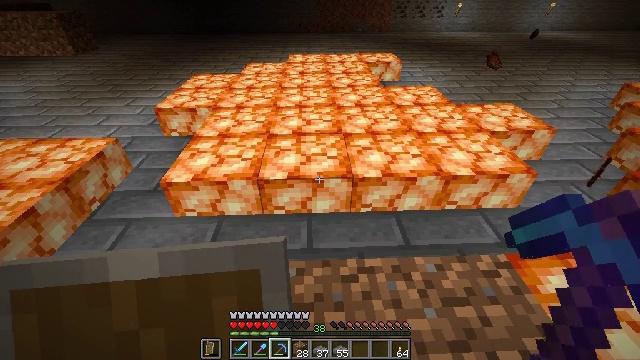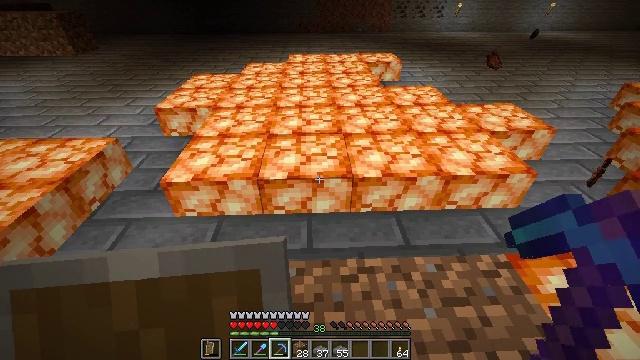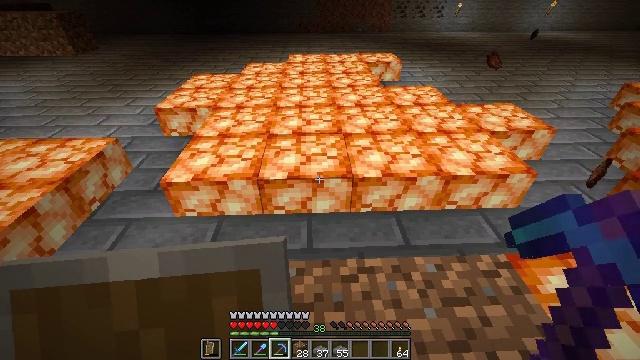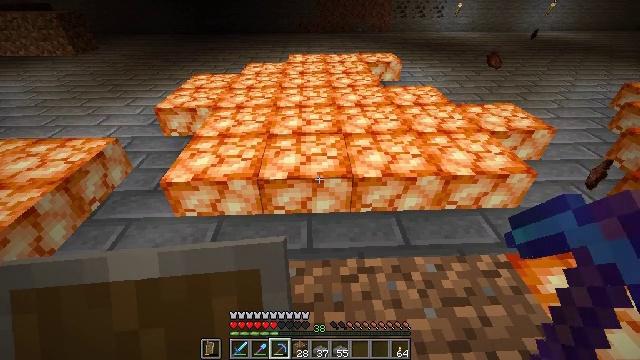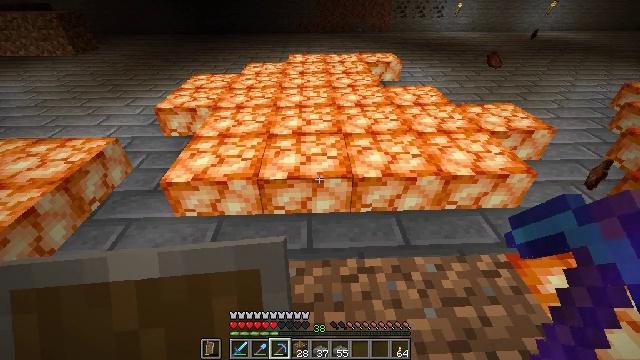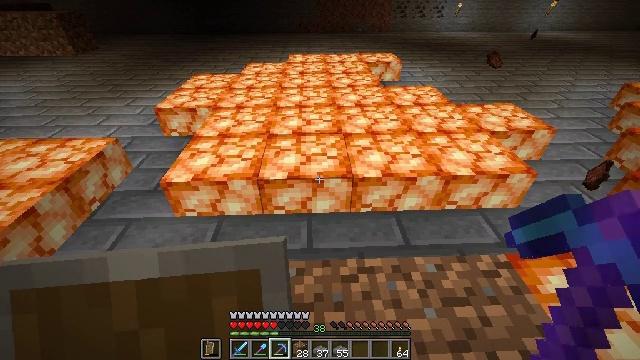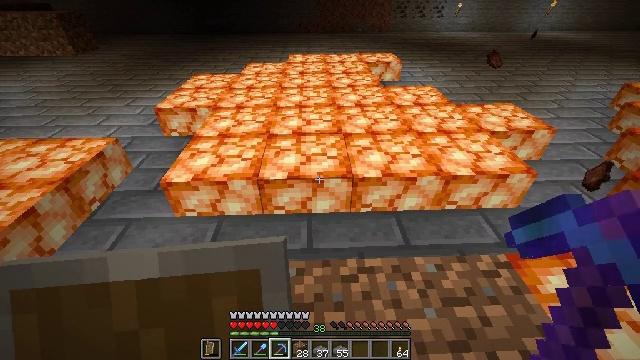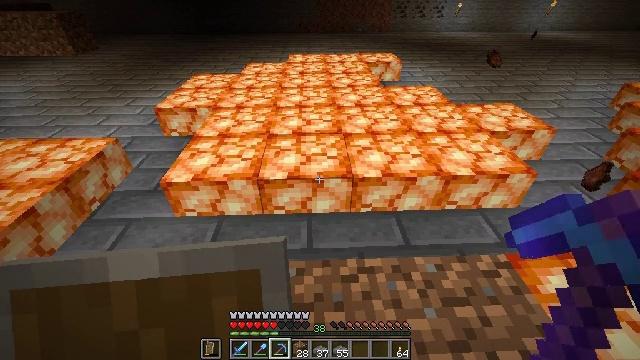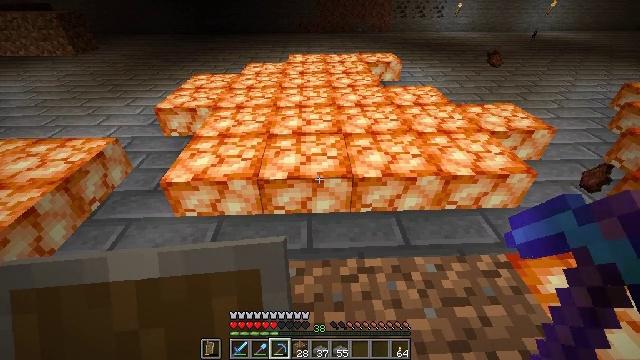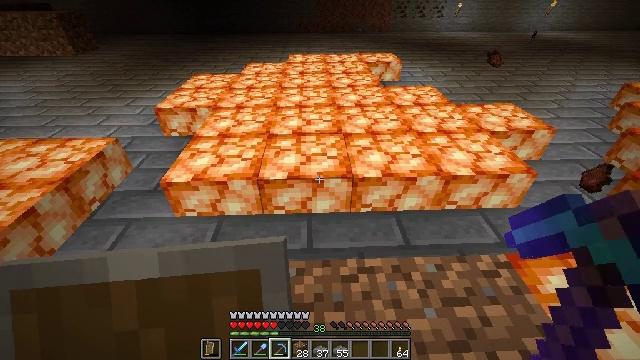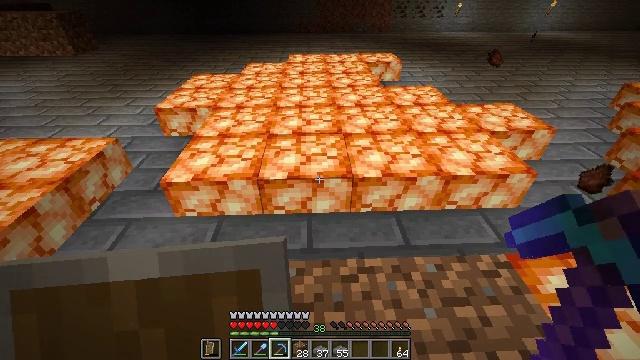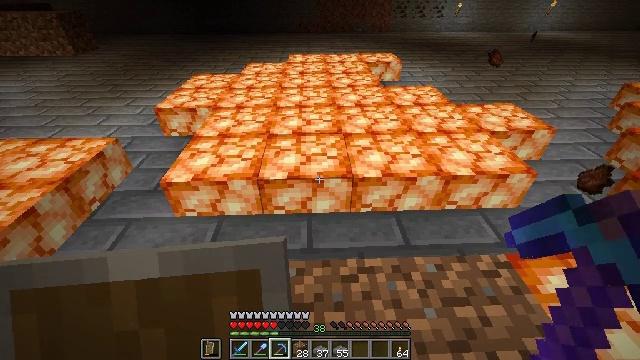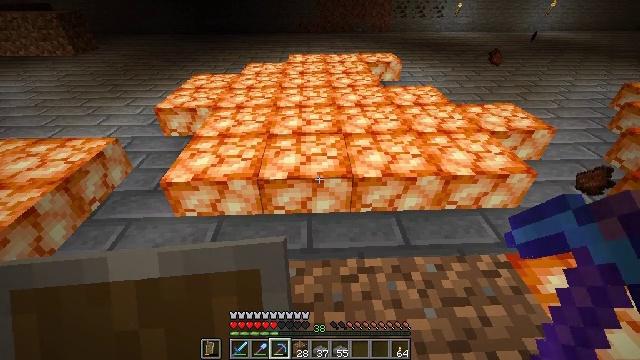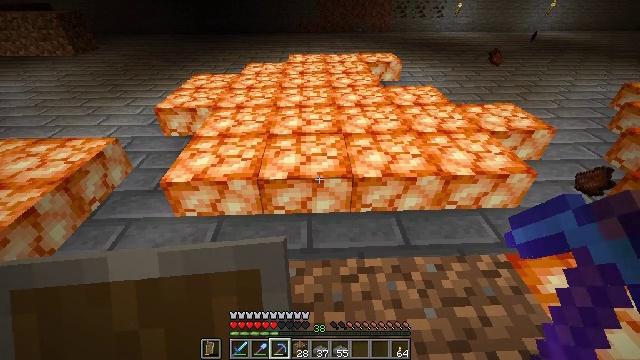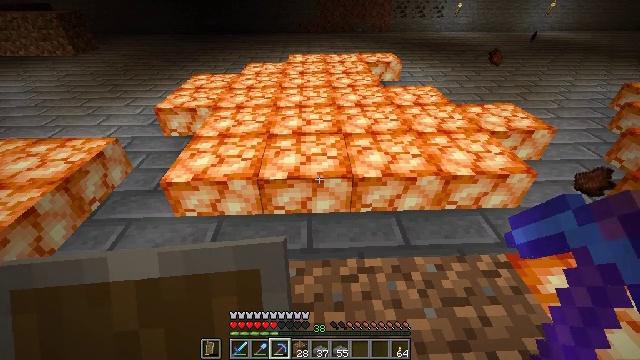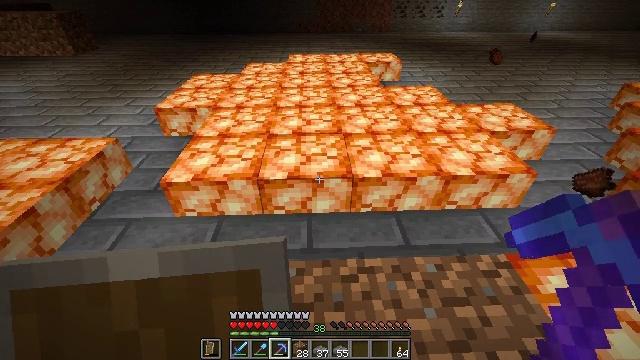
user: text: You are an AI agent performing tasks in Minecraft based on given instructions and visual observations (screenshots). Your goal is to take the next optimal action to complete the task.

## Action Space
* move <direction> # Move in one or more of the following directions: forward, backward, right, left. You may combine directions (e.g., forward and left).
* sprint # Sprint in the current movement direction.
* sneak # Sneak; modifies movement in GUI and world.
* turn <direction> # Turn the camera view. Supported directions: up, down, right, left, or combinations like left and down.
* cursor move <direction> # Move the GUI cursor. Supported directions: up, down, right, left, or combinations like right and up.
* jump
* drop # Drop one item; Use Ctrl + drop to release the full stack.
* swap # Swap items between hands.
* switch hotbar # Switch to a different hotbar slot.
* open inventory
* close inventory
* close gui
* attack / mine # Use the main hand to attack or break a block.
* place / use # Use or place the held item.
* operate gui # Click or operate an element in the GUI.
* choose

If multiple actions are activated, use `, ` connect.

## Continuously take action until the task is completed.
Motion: motion action
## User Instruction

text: Collect the shroomlight block.
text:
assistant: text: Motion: no_op
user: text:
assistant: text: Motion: no_op
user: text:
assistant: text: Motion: no_op
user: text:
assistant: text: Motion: no_op
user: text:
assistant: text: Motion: no_op
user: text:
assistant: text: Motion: no_op
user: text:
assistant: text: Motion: no_op
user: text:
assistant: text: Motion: no_op
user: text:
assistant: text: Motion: no_op
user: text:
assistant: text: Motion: no_op
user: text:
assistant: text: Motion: no_op
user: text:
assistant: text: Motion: no_op
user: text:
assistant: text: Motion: no_op
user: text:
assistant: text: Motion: no_op
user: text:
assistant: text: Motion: no_op
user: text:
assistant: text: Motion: no_op
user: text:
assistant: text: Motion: no_op
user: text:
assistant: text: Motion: no_op
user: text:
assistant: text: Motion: no_op
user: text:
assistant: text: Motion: no_op
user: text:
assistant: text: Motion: no_op
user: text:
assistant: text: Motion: no_op
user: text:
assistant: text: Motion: no_op
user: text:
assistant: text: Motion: no_op
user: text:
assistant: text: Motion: no_op
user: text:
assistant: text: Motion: no_op
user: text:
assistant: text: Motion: no_op
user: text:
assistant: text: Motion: no_op
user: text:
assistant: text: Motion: no_op
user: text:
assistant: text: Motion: no_op